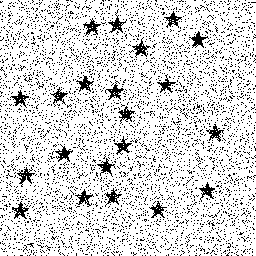
Squares: 0
Triangles: 0
Stars: 21
Total shapes: 21